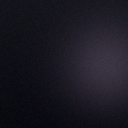
Screen state: off